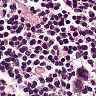
Metastatic tissue present: no